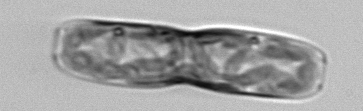
Label: pennate_morphotype1